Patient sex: M
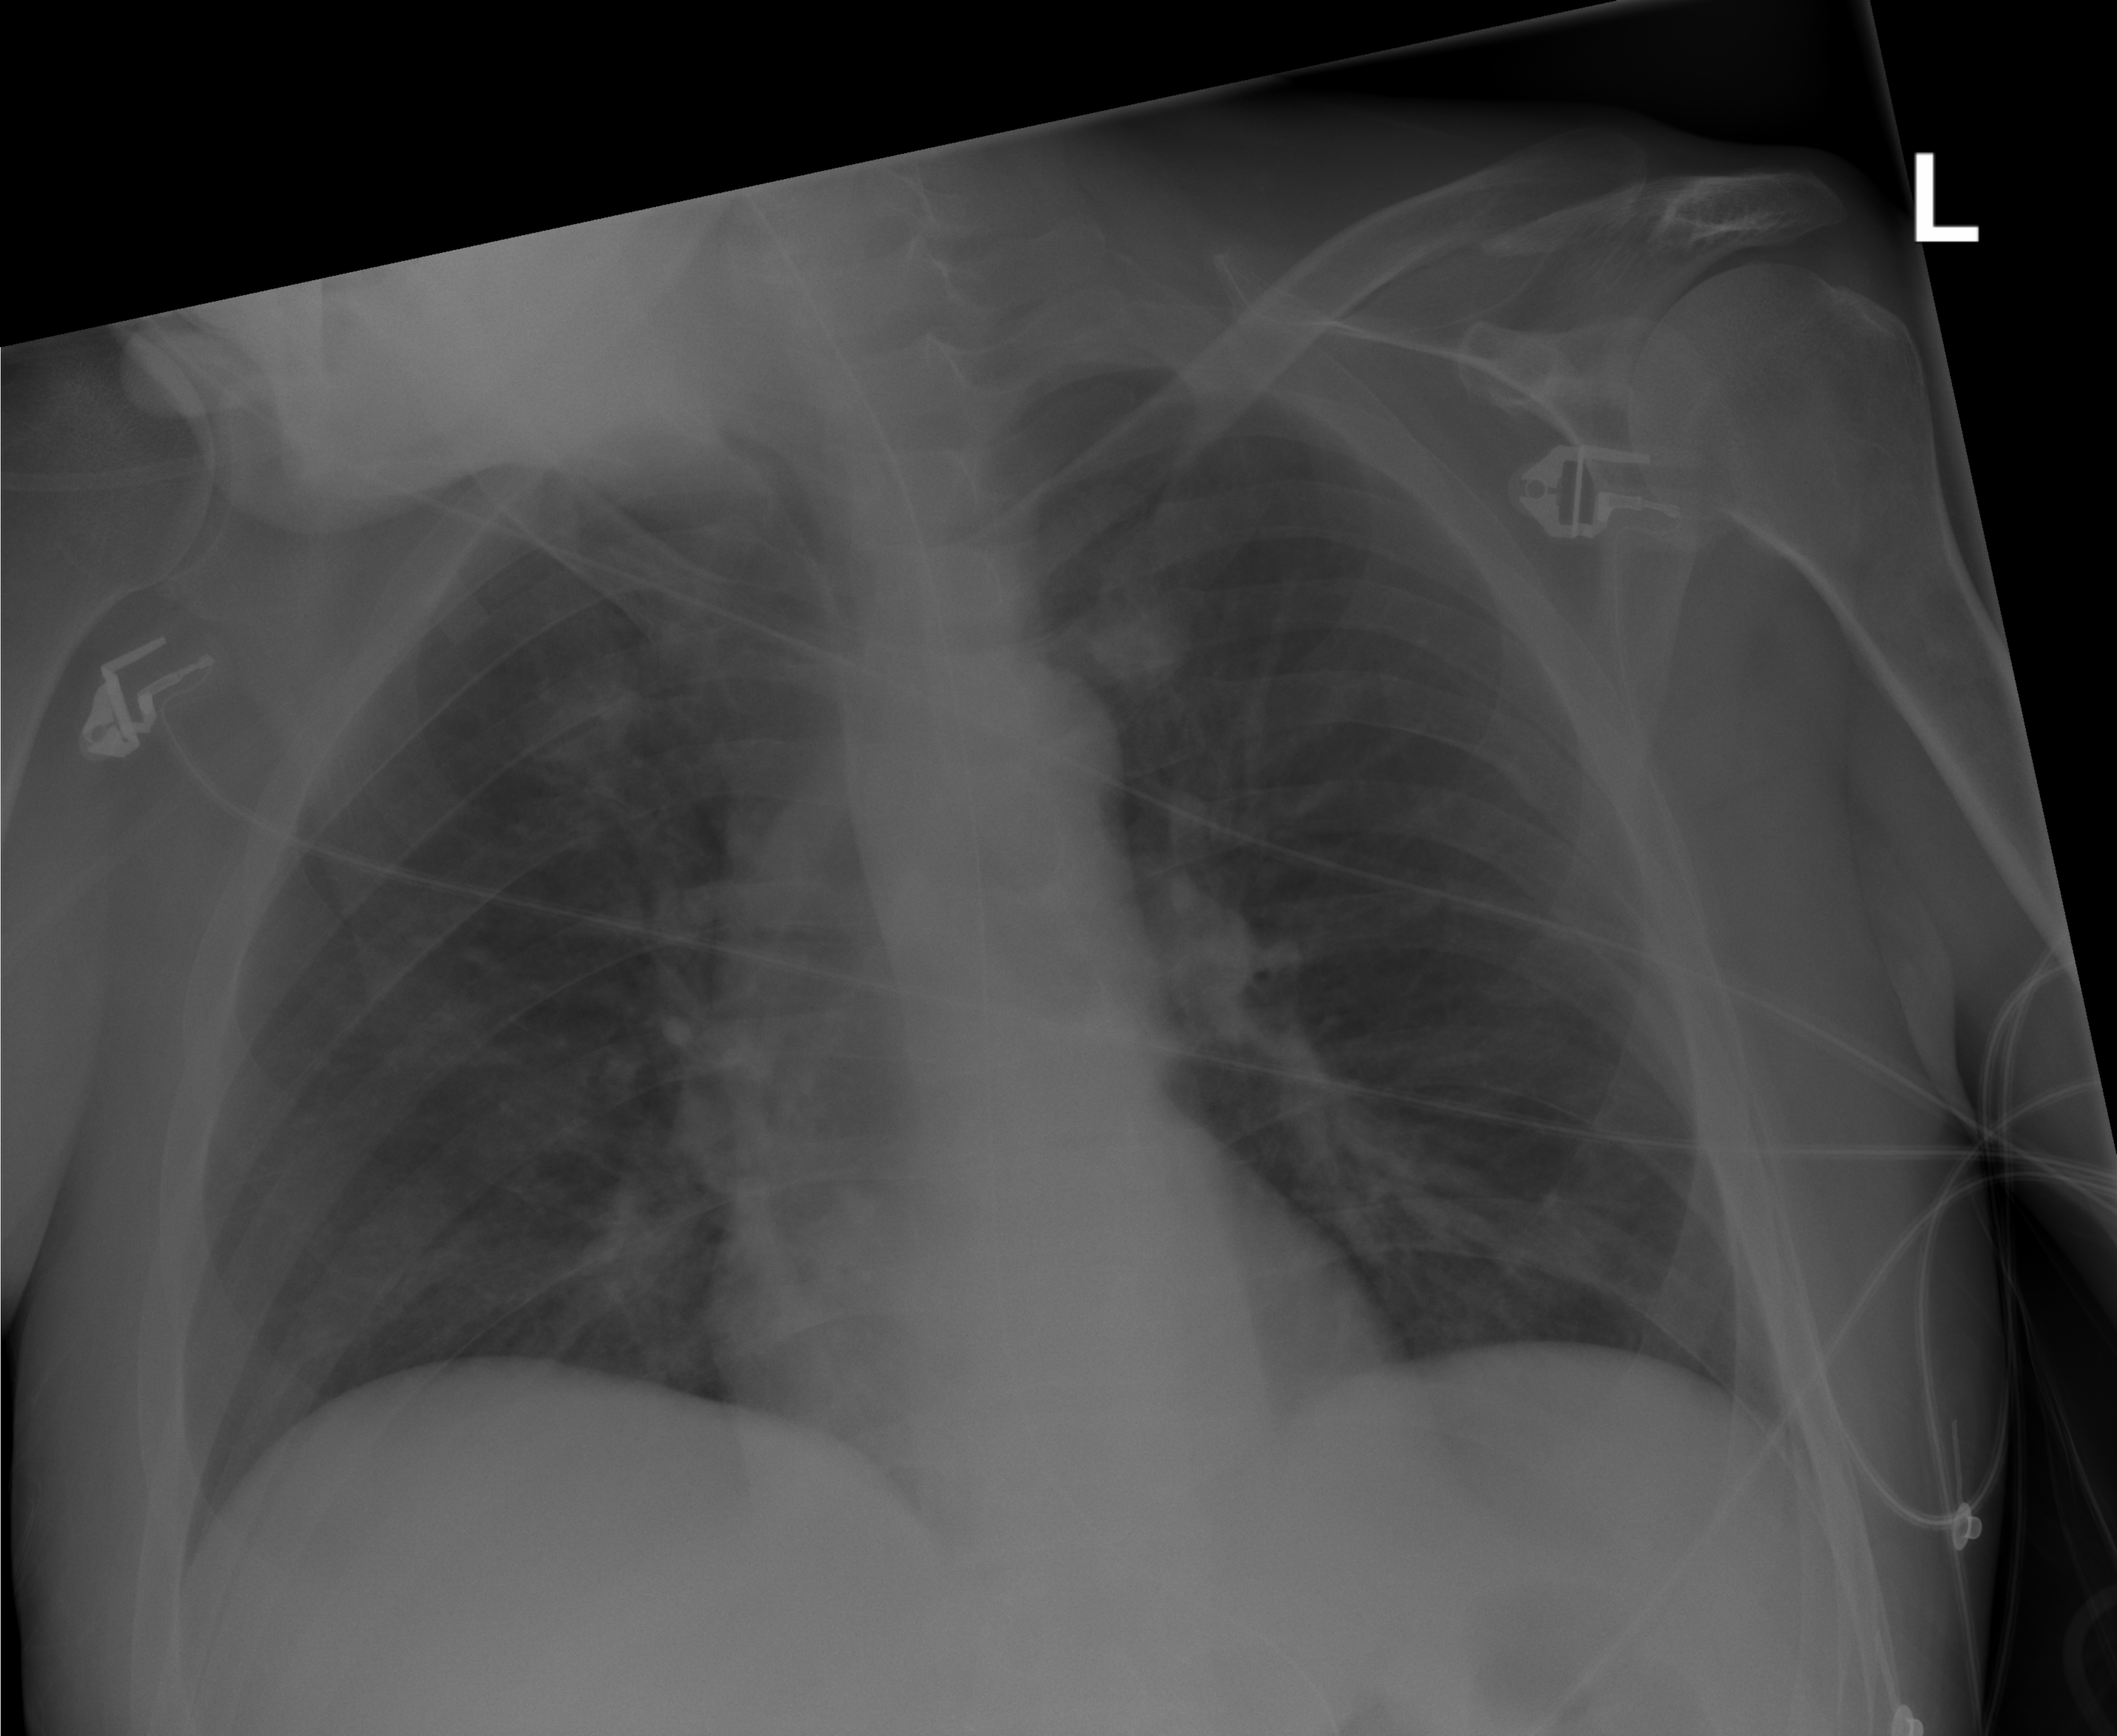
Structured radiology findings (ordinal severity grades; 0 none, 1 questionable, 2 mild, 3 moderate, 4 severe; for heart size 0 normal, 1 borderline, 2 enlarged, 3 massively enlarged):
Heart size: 0
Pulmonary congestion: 0
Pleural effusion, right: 1
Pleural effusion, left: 1
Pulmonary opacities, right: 0
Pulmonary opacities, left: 1
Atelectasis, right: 1
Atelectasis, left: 1